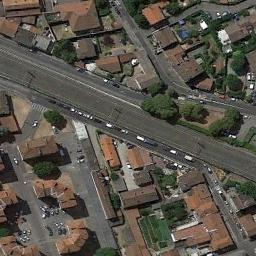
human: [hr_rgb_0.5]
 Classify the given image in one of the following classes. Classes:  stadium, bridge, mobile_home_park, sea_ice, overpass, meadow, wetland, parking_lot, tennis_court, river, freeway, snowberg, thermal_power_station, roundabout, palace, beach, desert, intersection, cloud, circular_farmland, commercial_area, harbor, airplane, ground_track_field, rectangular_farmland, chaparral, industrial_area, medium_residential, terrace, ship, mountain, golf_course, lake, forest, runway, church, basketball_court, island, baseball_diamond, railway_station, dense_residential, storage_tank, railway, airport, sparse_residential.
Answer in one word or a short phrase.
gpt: railway